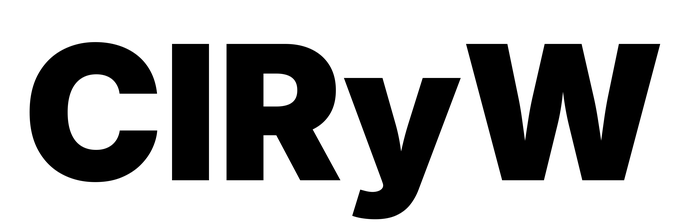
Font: Inter_Black